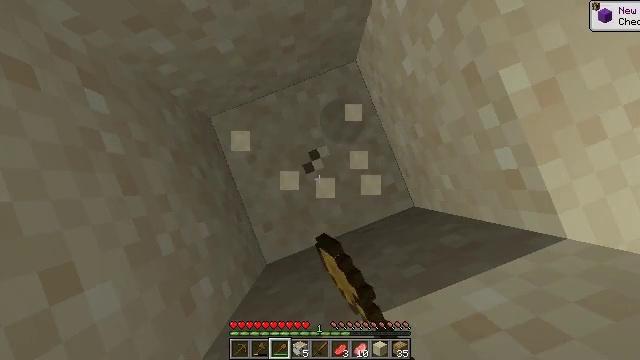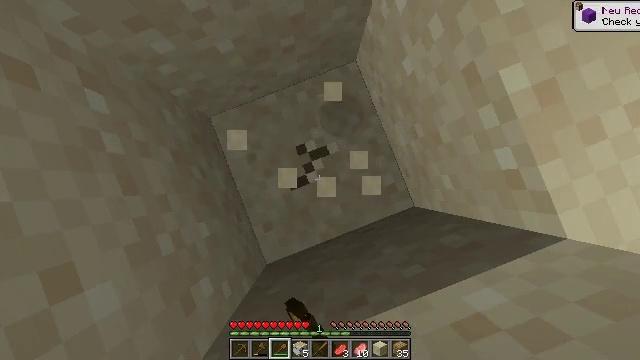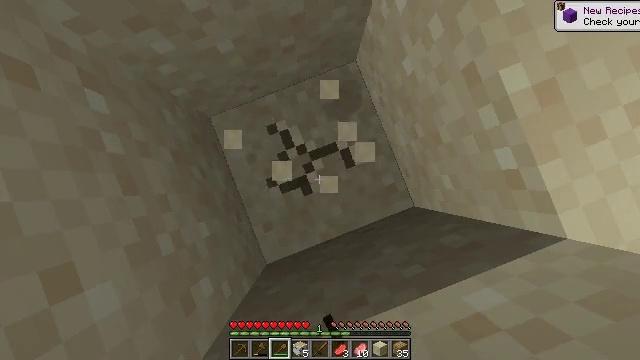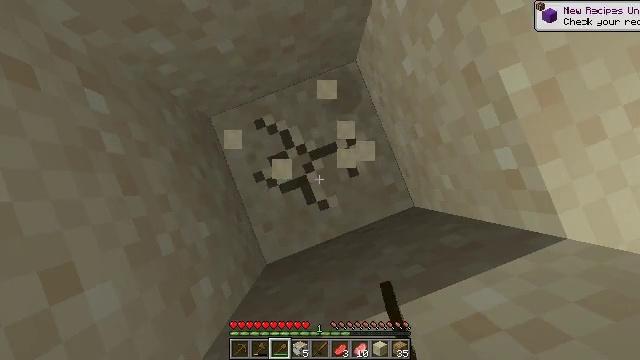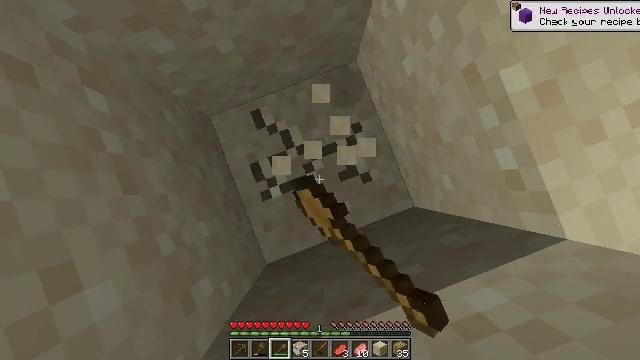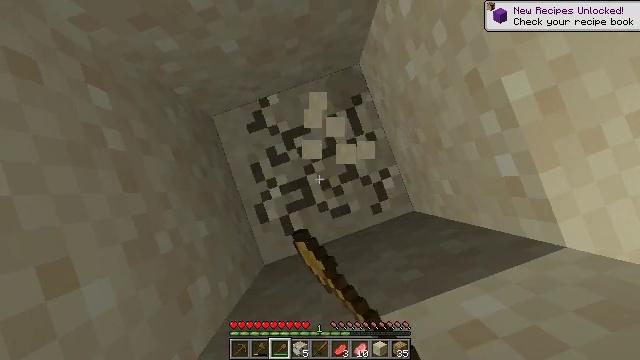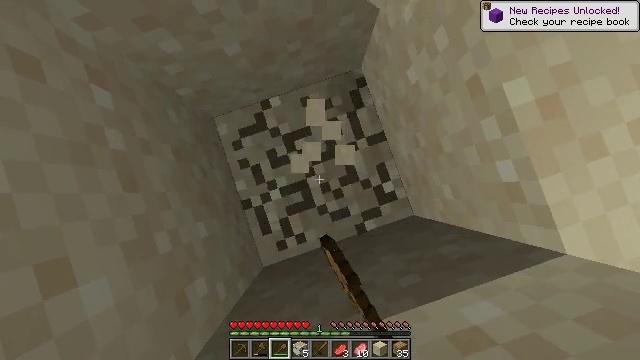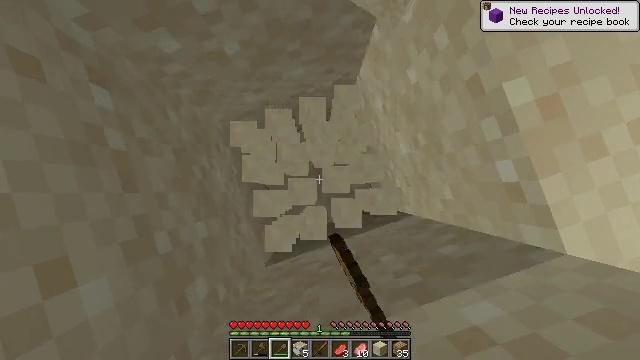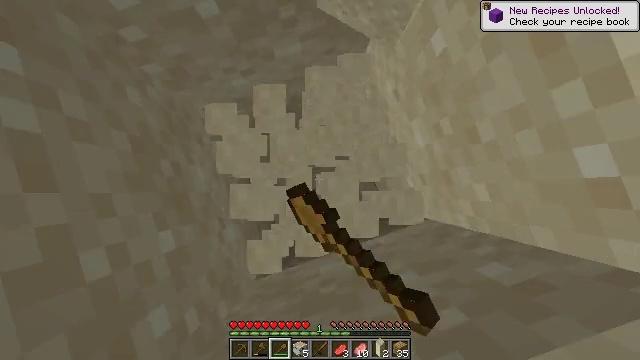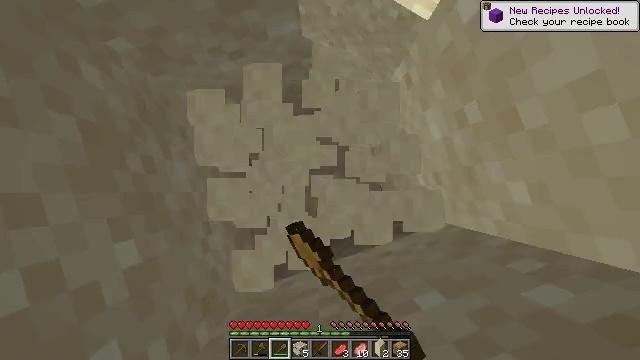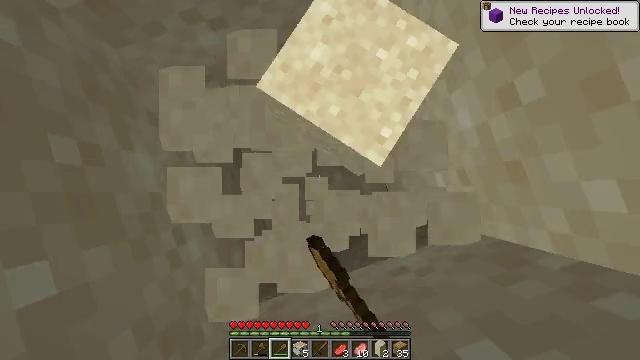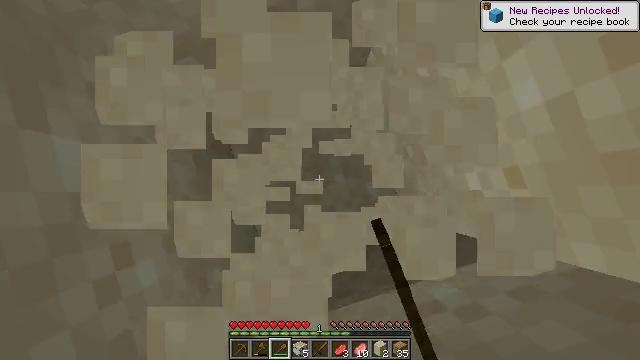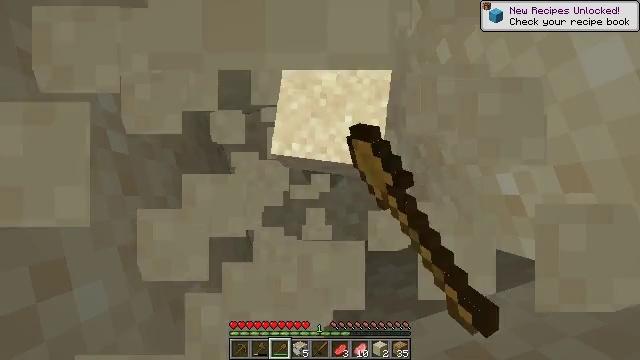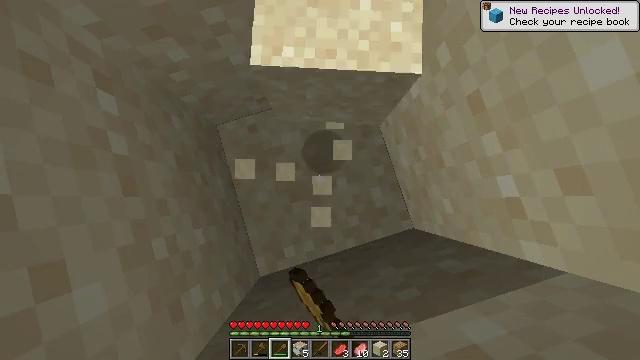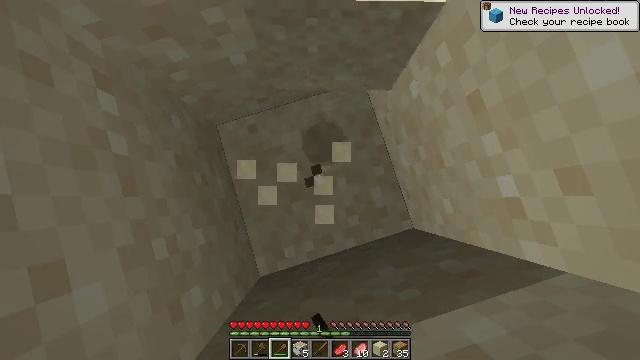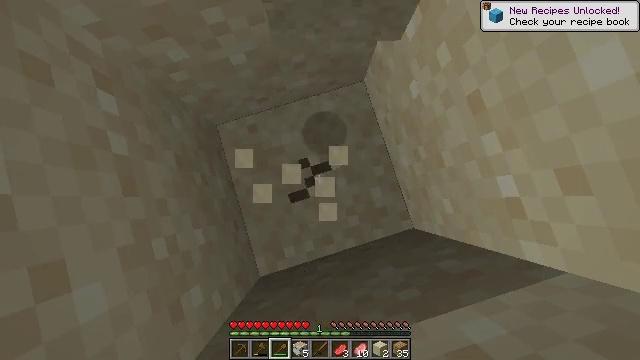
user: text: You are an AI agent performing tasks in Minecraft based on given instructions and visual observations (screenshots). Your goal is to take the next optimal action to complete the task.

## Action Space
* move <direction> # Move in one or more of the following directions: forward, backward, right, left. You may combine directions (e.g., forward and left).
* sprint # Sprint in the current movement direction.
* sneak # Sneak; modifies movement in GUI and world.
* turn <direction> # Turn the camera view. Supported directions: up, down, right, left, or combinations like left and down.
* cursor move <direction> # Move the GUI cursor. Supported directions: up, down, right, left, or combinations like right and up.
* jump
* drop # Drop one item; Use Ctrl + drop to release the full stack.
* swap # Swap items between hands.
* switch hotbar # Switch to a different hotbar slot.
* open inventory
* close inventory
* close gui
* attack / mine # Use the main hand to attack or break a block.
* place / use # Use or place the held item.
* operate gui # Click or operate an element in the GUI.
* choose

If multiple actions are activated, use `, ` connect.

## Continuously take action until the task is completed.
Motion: motion action
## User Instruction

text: Break the sand block.
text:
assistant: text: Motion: attack / mine
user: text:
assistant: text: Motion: attack / mine
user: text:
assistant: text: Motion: attack / mine
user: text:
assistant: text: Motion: attack / mine
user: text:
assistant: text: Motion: turn left, attack / mine
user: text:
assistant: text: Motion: attack / mine
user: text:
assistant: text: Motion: attack / mine
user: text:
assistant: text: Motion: attack / mine
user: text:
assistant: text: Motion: attack / mine
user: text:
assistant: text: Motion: attack / mine
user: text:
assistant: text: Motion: attack / mine
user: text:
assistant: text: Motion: attack / mine
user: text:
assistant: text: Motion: attack / mine
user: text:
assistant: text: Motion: attack / mine
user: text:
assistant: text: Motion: attack / mine
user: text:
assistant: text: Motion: attack / mine
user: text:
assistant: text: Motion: attack / mine
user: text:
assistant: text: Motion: attack / mine
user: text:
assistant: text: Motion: attack / mine
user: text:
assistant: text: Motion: attack / mine
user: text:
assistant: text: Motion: attack / mine
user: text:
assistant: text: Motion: attack / mine
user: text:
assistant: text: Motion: attack / mine
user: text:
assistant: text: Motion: attack / mine
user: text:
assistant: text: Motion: attack / mine
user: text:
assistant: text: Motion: attack / mine